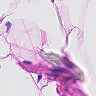
Metastatic tissue present: no